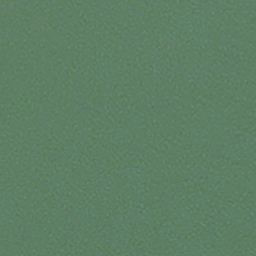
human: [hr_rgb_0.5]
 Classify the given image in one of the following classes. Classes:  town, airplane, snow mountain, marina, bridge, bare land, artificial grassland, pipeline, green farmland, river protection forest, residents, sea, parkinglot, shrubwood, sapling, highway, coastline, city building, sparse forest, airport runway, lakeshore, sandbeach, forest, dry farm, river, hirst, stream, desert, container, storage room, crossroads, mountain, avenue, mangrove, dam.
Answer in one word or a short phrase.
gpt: sea